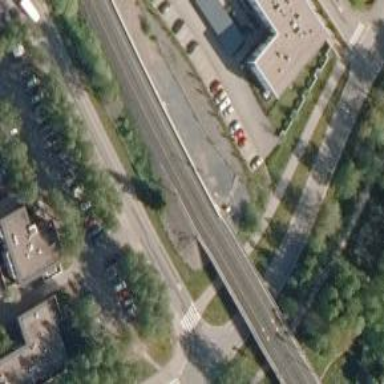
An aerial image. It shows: Railway signal supported by catenary mast.